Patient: sex F, age 56
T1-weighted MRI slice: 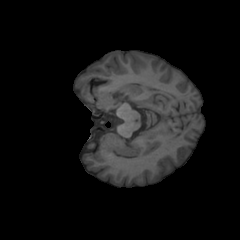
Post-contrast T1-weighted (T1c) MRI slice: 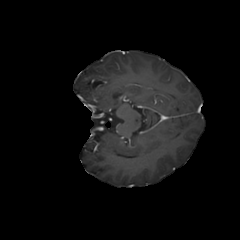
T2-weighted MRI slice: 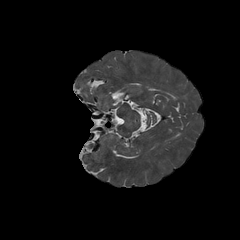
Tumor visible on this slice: yes
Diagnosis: Glioblastoma, IDH-wildtype
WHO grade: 4